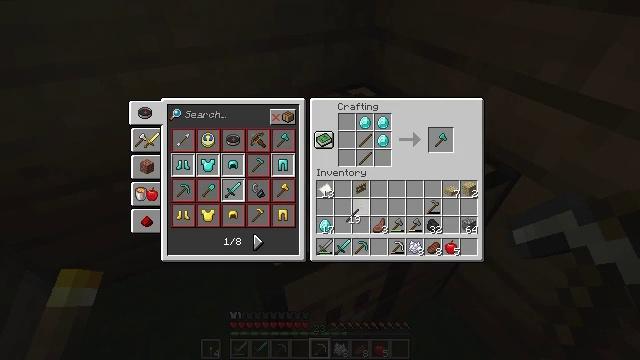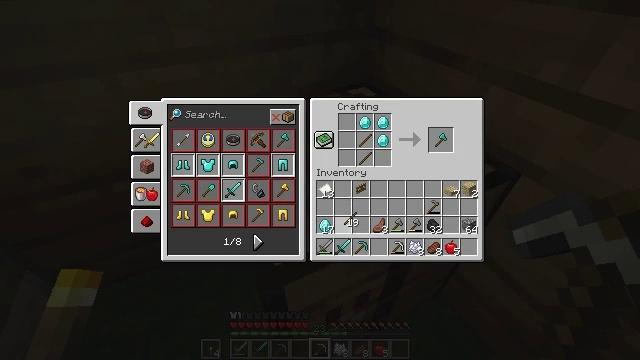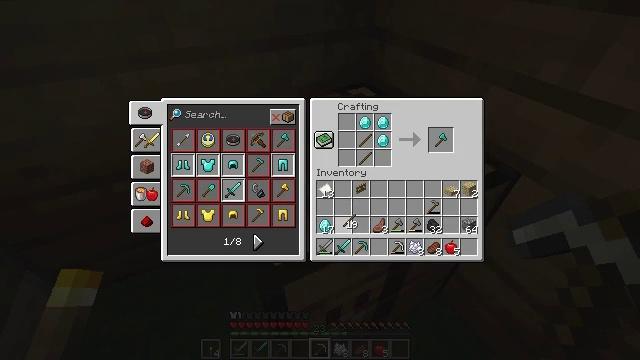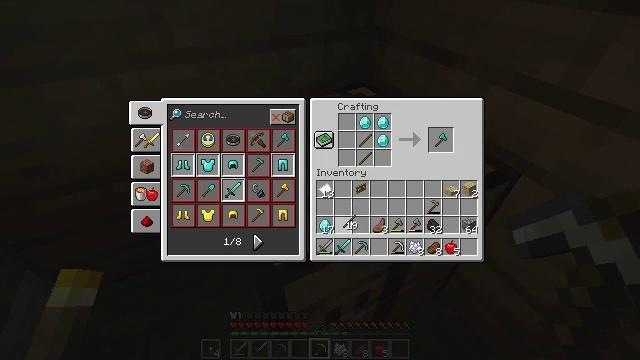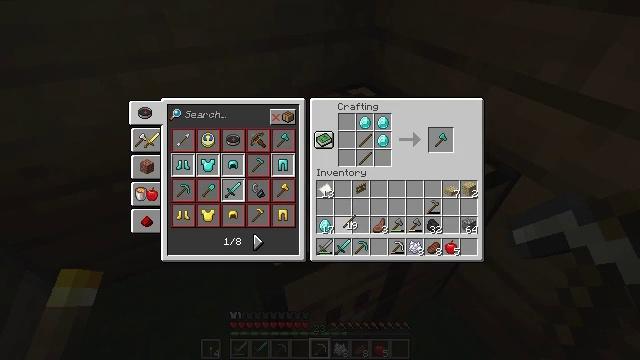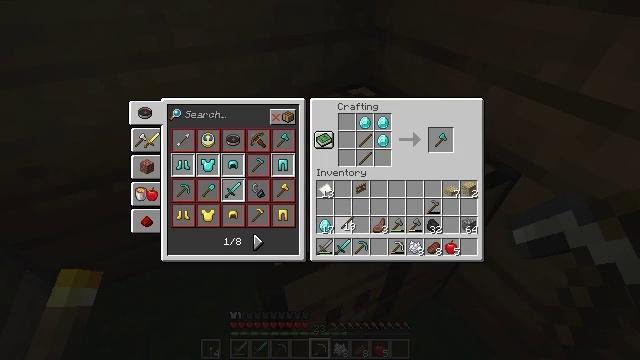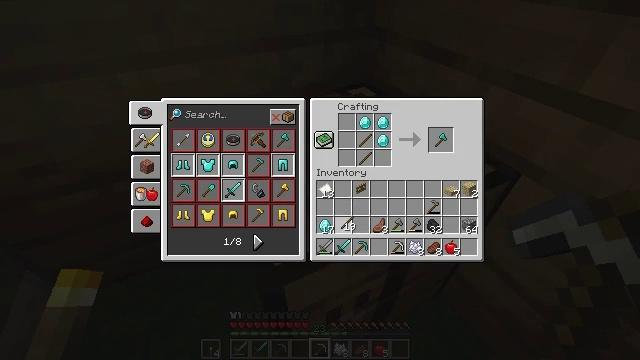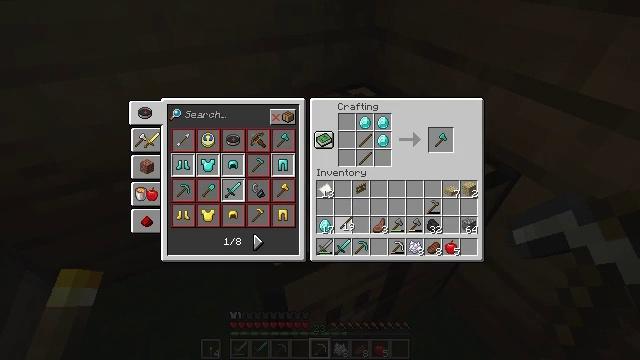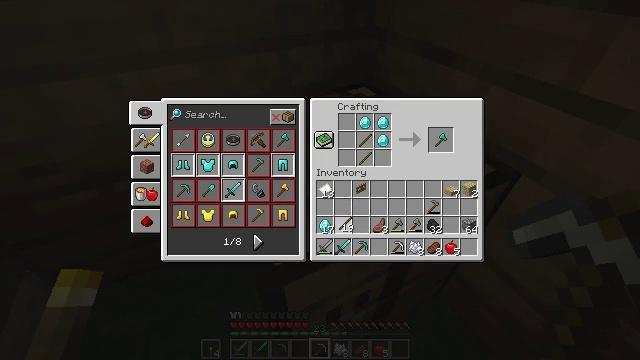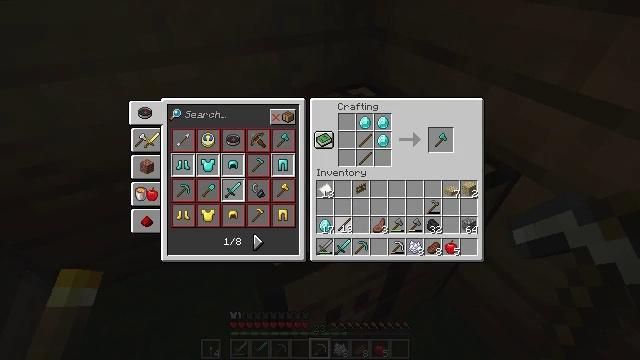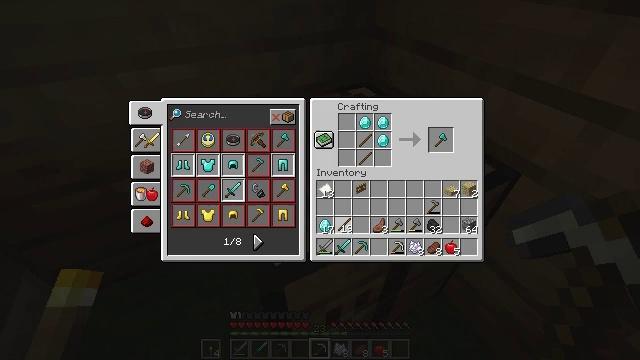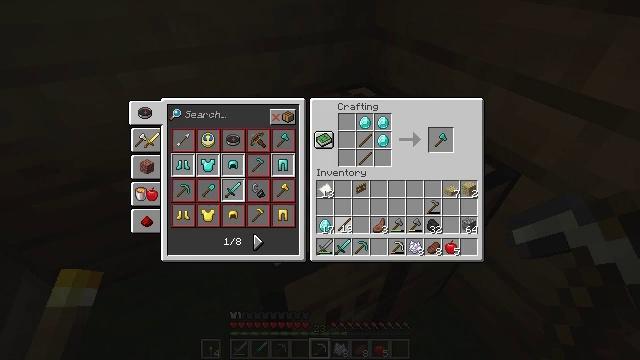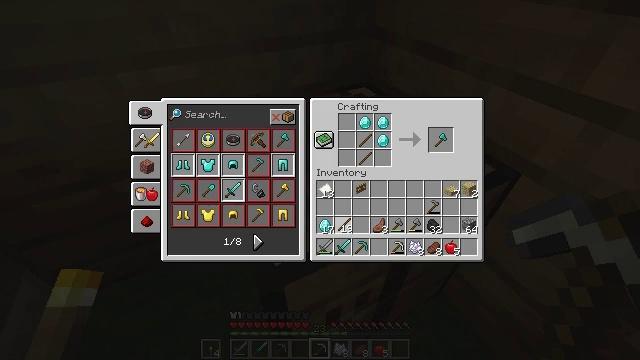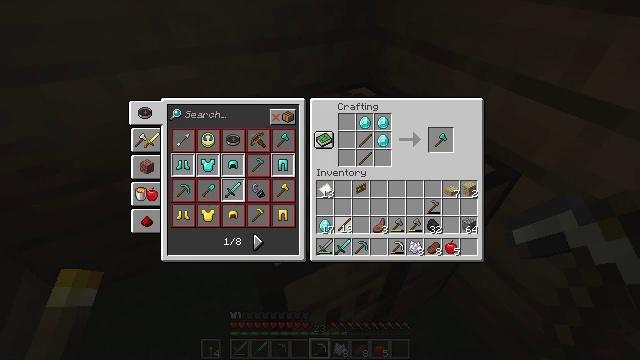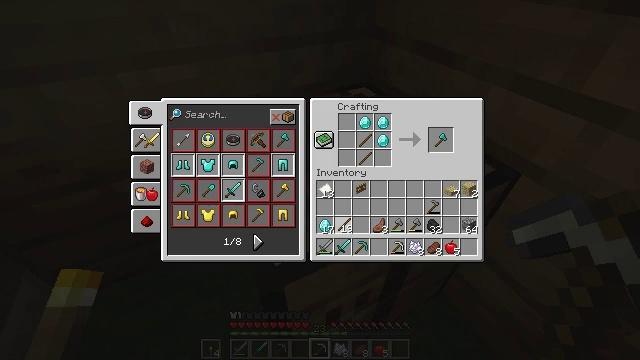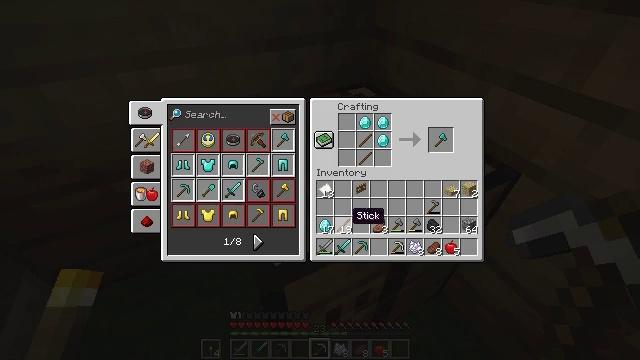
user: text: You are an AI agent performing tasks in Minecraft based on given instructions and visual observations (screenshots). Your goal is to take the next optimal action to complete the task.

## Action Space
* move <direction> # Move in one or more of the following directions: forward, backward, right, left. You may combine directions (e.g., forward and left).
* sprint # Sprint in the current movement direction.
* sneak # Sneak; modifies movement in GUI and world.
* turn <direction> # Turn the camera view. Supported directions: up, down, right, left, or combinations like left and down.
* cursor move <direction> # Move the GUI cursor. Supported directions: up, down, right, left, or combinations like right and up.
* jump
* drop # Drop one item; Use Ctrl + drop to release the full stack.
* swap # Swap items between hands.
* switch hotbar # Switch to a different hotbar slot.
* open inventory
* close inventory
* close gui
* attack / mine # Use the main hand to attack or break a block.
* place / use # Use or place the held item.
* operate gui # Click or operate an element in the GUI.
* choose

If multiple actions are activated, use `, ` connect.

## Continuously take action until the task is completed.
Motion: motion action
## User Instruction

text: Combine diamonds and sticks on a crafting table to create a diamond axe.
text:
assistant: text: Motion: no_op
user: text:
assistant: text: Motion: no_op
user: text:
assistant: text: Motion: no_op
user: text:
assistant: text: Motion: no_op
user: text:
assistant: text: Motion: no_op
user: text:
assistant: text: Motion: no_op
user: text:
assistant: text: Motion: no_op
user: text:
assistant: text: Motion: no_op
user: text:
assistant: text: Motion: no_op
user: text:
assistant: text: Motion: no_op
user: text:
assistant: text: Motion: no_op
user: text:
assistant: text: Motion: operate gui
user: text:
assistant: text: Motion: operate gui
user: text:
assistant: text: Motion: operate gui
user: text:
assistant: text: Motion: no_op
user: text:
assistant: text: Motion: no_op
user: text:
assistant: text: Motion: cursor move right and up
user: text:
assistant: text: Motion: cursor move right and up
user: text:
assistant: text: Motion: cursor move right and up
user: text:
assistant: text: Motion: cursor move right and up
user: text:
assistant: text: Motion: no_op
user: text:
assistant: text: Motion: no_op
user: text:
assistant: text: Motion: no_op
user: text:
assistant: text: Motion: no_op
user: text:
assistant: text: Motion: cursor move right
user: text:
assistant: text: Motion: no_op
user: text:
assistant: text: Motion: cursor move right
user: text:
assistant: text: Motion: no_op
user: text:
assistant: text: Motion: no_op
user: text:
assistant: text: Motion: no_op